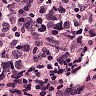
Metastatic tissue present: yes